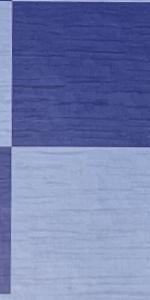
Label: Empty